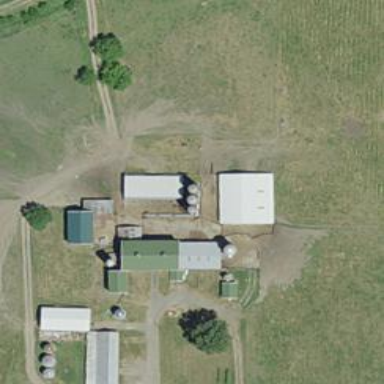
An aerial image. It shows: Silo.